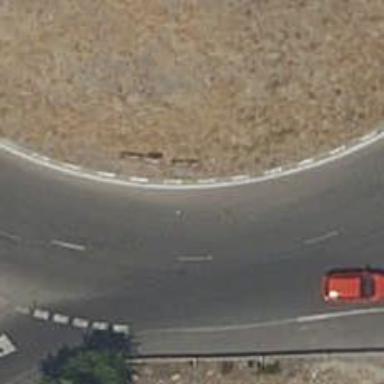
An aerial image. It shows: Roundabout at primary highway.